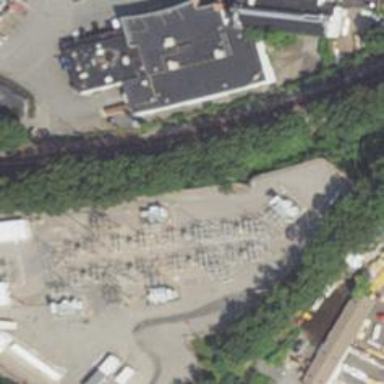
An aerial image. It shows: Switch used for power control.